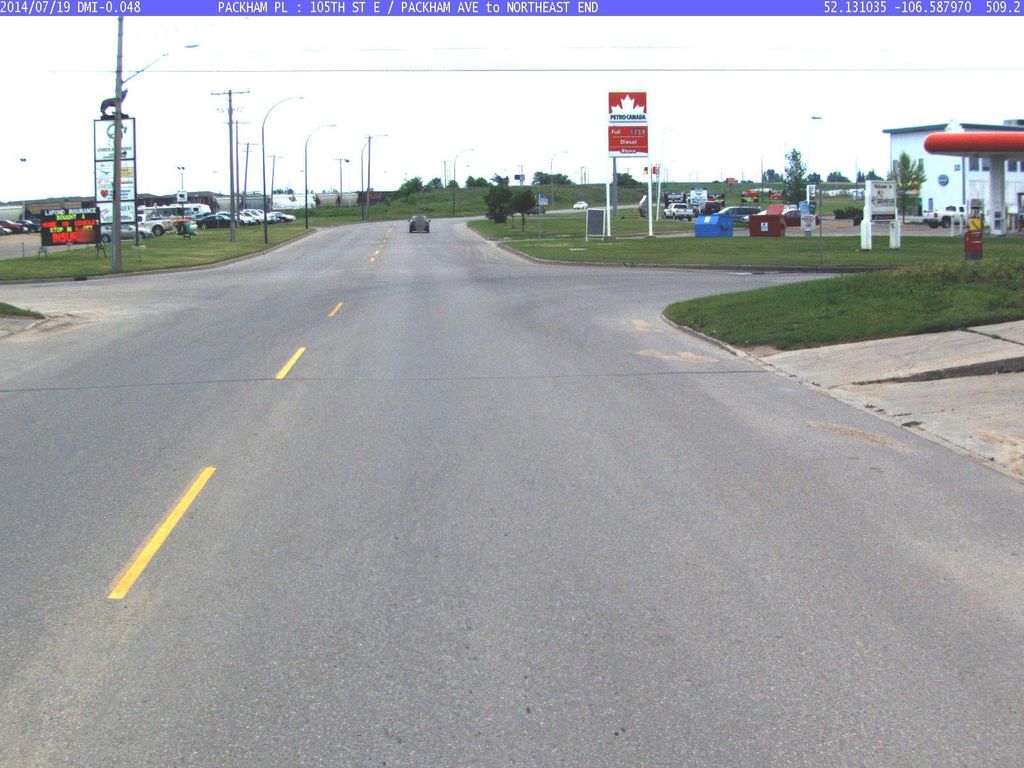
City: saskatoon